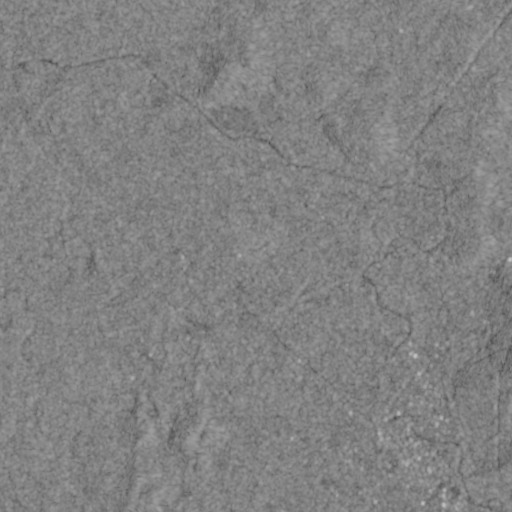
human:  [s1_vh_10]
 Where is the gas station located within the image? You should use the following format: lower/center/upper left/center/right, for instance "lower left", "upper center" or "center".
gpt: The gas station is located in the lower right of the image.
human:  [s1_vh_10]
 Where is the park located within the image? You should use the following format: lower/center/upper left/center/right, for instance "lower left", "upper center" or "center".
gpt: The park is located in the lower right of the image.
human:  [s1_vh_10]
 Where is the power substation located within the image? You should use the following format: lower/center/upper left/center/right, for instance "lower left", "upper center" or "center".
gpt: The power substation is located in the lower right of the image.
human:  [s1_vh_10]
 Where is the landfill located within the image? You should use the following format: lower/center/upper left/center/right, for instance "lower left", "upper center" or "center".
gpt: There is no landfill in the image.

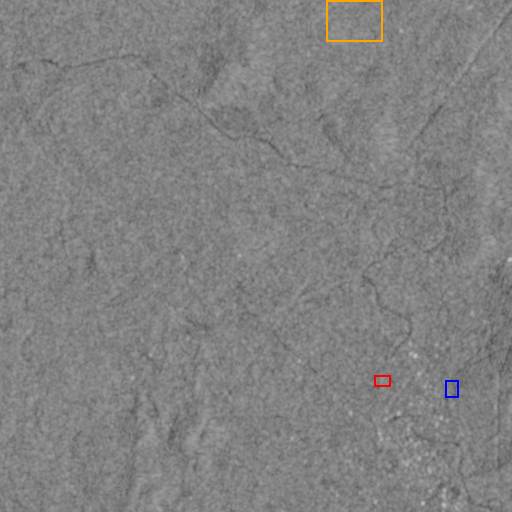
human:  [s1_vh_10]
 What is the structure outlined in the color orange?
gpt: The structure outlined in orange is a crop field.
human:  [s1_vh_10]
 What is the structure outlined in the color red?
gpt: The structure outlined in red is a park.
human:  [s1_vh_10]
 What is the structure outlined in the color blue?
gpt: The structure outlined in blue is a power substation.
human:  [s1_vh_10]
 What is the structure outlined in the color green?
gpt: There is no green outline.